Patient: sex M, age 68
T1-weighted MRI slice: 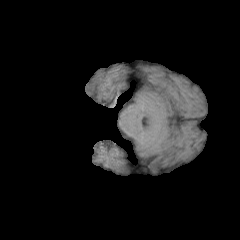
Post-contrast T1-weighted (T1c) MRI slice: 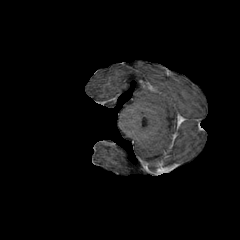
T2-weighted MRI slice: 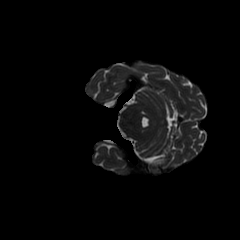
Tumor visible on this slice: no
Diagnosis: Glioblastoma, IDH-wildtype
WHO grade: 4